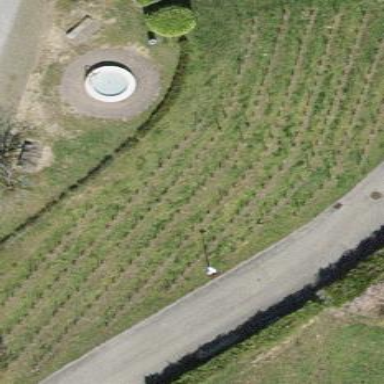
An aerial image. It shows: Vineyard with grape crops.